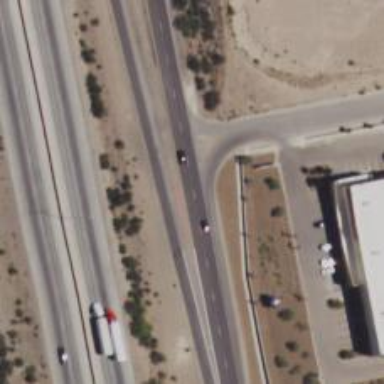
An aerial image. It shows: Secondary road with frontage road alongside.